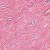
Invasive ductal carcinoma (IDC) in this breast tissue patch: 0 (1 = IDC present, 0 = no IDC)